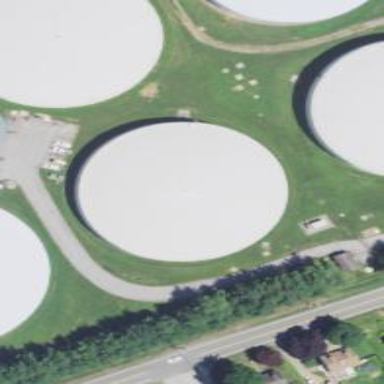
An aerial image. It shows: Building with storage tank.